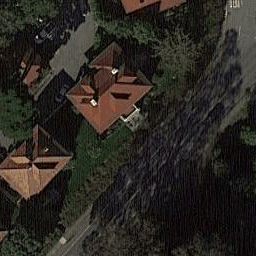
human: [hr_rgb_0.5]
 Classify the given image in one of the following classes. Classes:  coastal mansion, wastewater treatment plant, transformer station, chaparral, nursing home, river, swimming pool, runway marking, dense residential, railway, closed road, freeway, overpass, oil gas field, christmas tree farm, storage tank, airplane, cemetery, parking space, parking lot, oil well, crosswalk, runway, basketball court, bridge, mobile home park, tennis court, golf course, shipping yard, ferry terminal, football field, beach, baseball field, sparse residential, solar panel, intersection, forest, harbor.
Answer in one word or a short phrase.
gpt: sparse residential